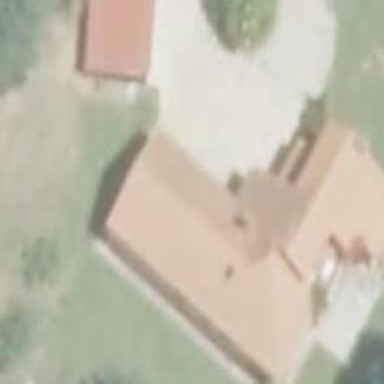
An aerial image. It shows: Simple and straightforward house.